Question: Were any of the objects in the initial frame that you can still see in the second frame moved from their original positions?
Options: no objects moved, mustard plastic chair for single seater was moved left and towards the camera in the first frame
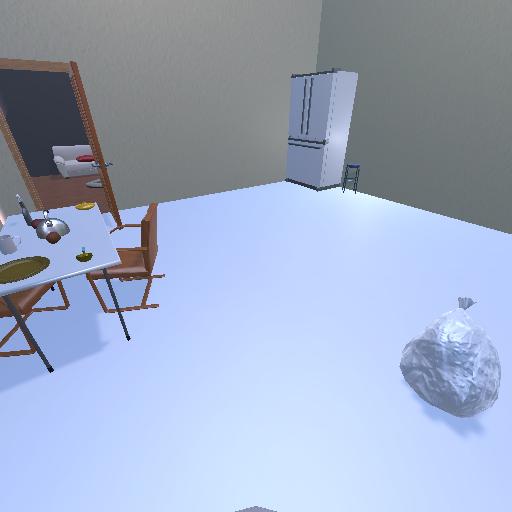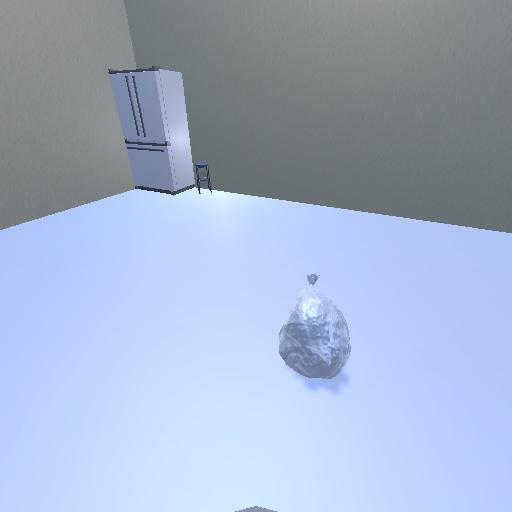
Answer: no objects moved